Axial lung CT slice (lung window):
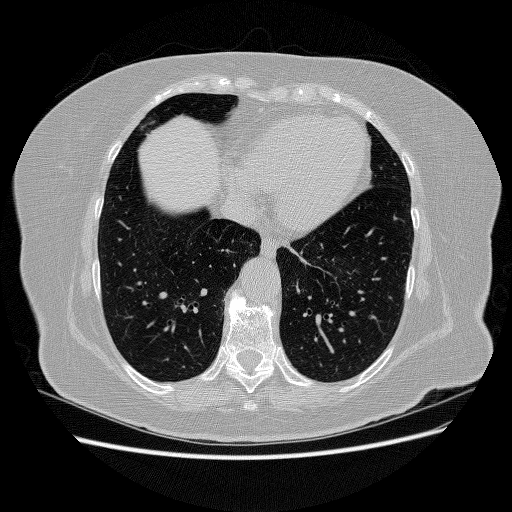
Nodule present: no